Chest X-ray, PA view. Patient: 57 years old, sex M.
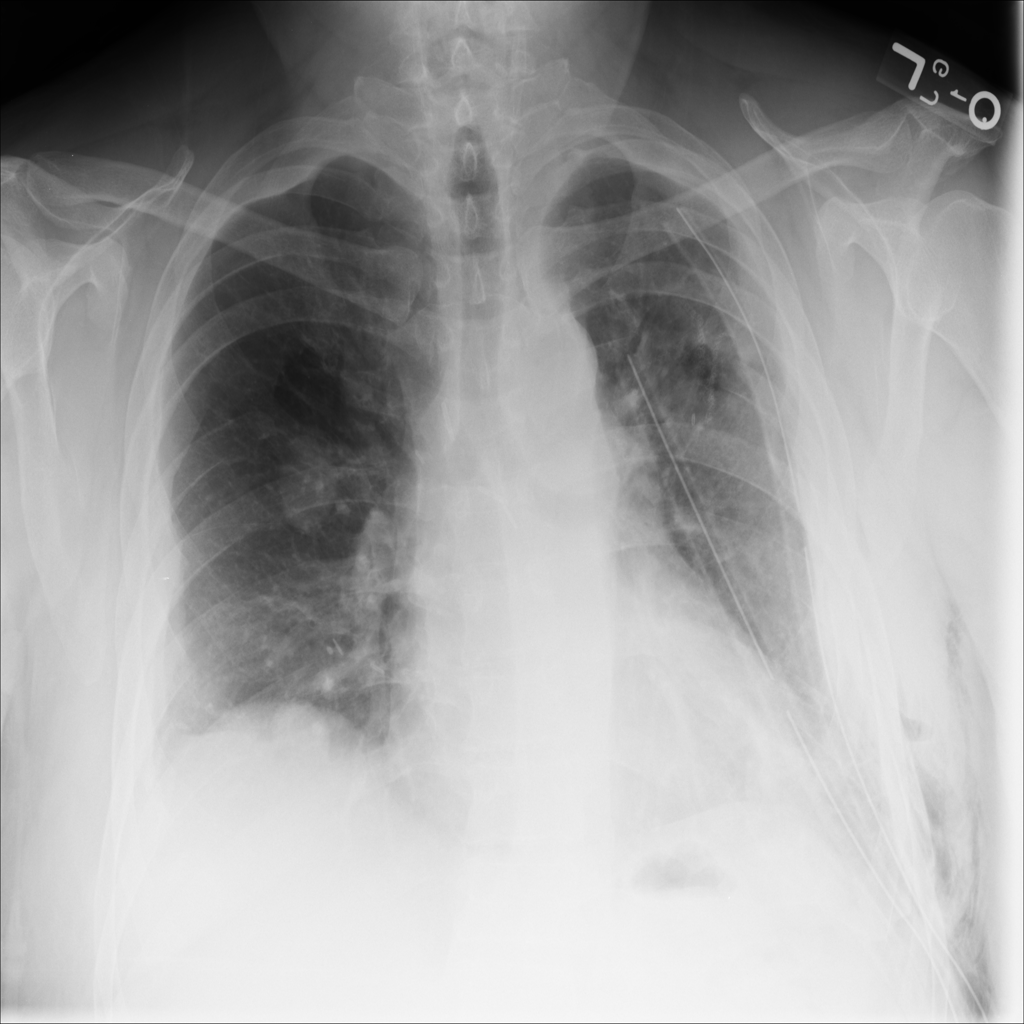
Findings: Mass